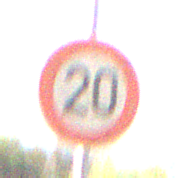
Verkehrszeichen: Geschwindigkeit20
Umgebung: Outdoor, RoadRail
Tageszeit: MorningAfternoon
Wetter: PartlyCloudy
Licht: Natural
Jahreszeit: NotSpecified
Kontrast: HighContrast